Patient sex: M
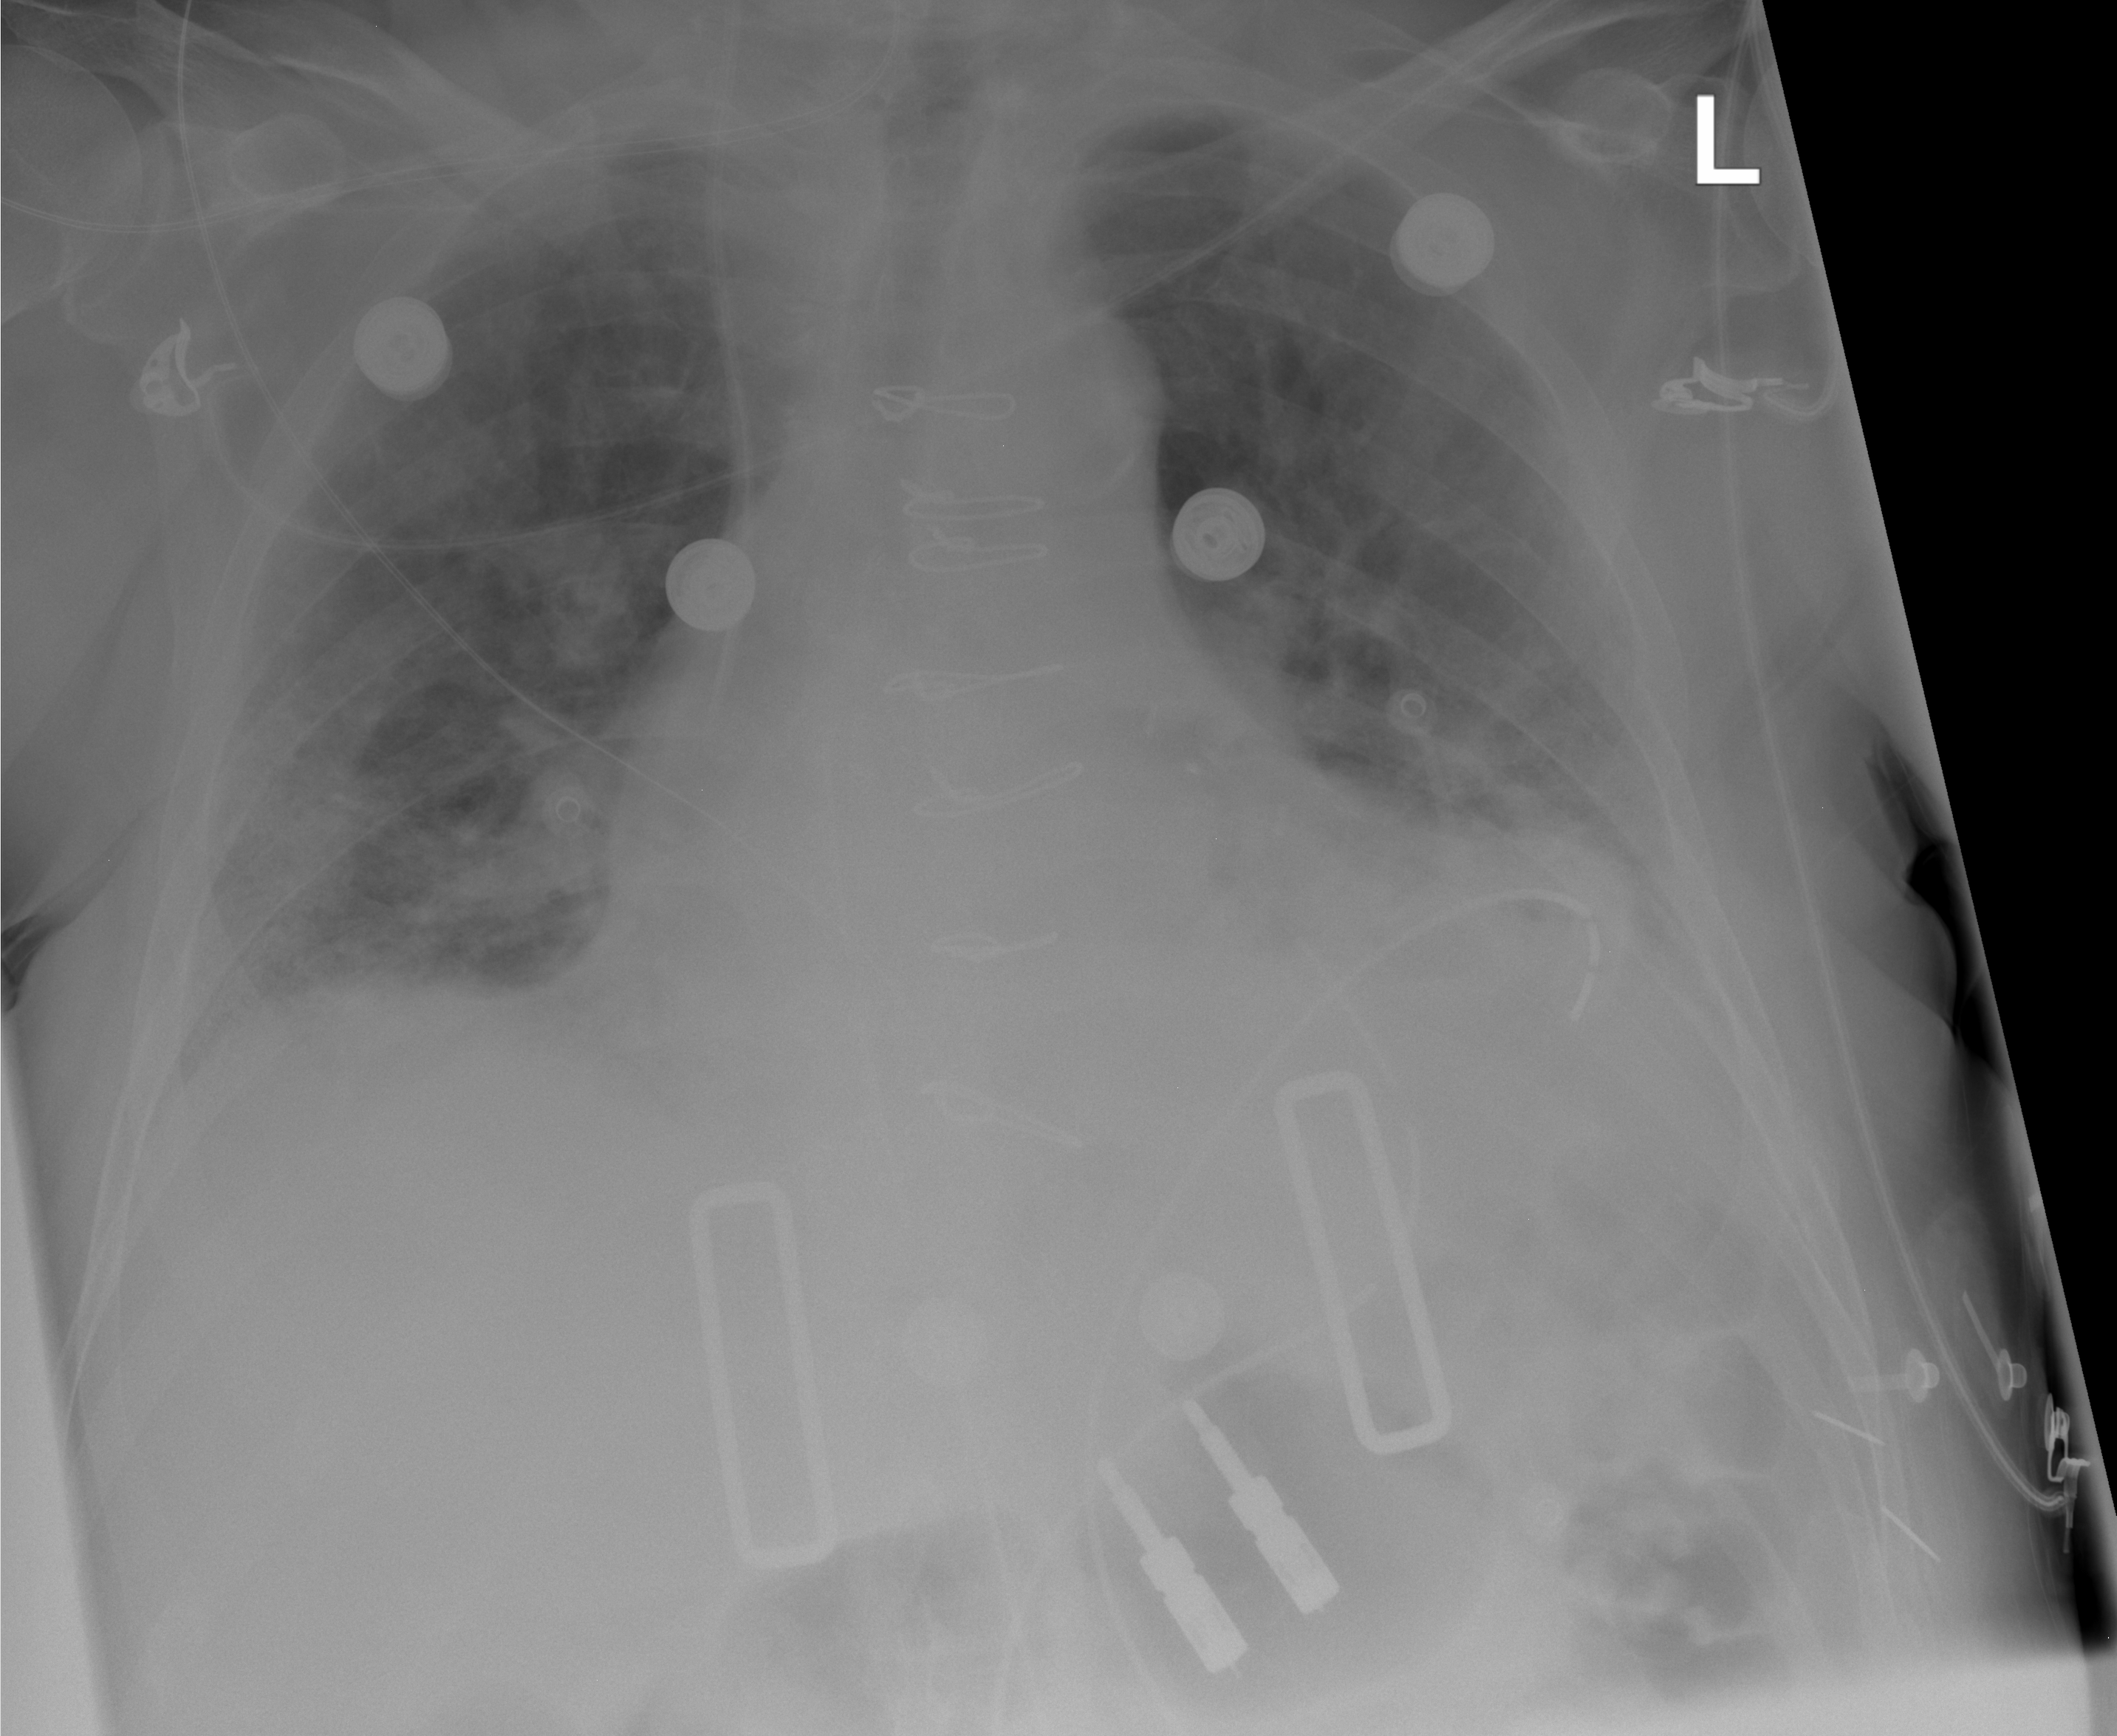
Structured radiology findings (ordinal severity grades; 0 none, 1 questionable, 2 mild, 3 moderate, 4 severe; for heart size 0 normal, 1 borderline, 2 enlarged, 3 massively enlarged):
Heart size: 2
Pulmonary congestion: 2
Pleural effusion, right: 1
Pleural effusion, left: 2
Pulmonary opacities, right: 2
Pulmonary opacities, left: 1
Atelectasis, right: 2
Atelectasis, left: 2